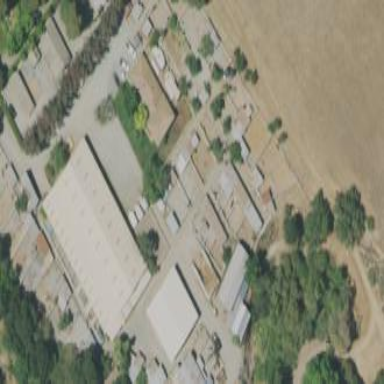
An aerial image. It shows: Farmyard area.